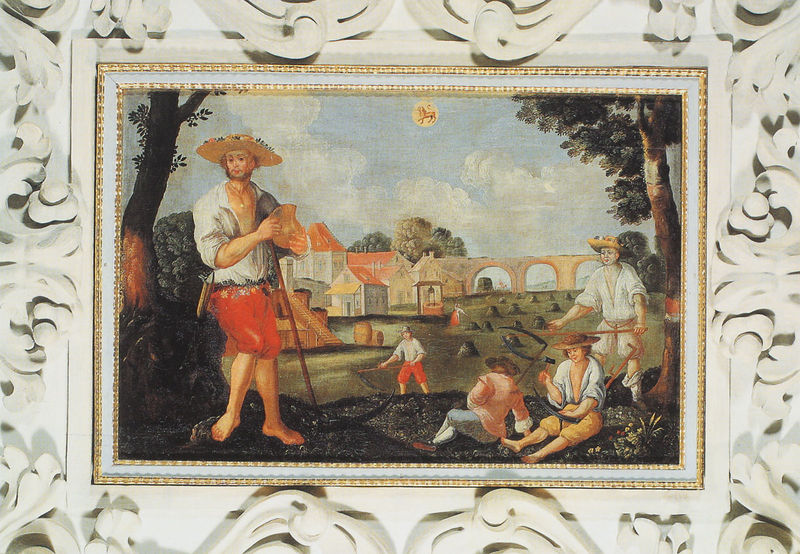
Titel: Festsaal des Klosters St. Benedikt
Künstler: Kaspar Feichtmayr
Standort: Benediktbeuern, Kloster St. Benedikt (EU - D - Bayern - Oberbayern)
Schlagwörter: baum, himmel, wolken, blume, hut, haus, rot, wolke, bild, häuser, sträucher, land, bauern, brunnen, heu, dorf, treppe, fass, löwen, hammer, löwe, aquädukt, fässer, sense, mähen, stuk, stukatur